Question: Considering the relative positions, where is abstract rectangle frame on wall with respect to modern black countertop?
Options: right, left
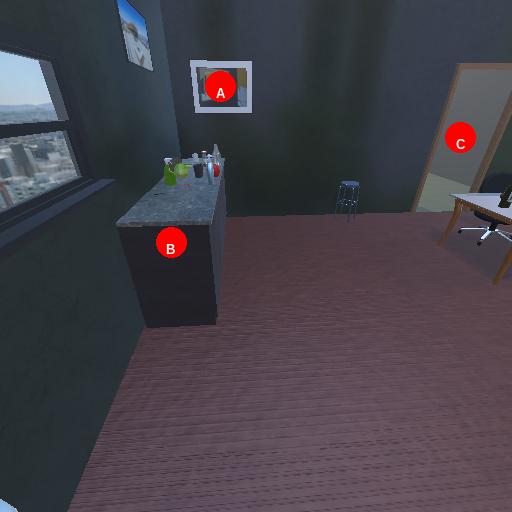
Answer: right